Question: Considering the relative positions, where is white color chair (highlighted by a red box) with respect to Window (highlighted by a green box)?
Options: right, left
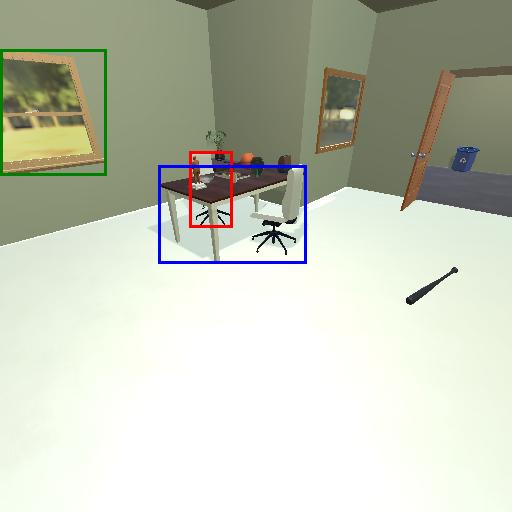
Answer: right